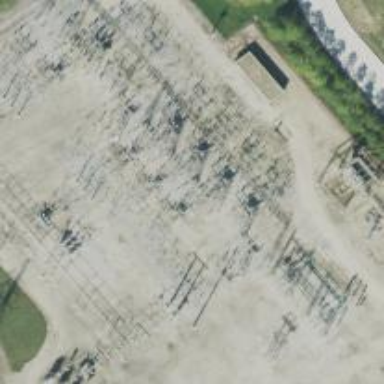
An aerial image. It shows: Switch used for power control.